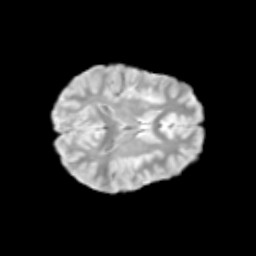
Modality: T2w
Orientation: axial
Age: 10
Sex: female
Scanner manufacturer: siemens
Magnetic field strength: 3 T
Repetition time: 3.8 s
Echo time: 0.07 s